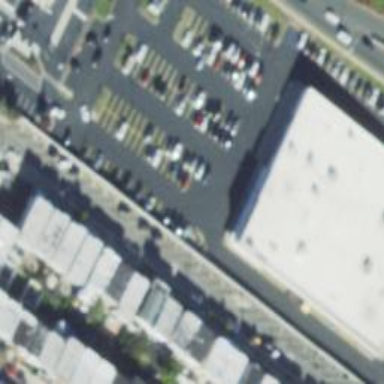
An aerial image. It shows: Supermarket.